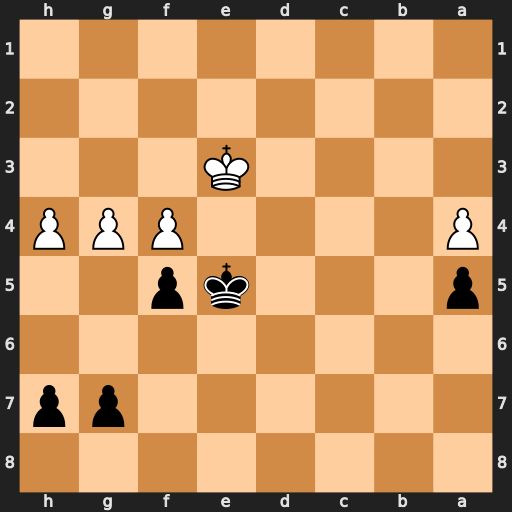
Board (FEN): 8/6pp/8/p3kp2/P4PPP/4K3/8/8
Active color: b
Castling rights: -
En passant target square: -
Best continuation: Ke6 g5 Kd5 g6 h6